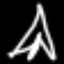
Label: The Eiffel Tower